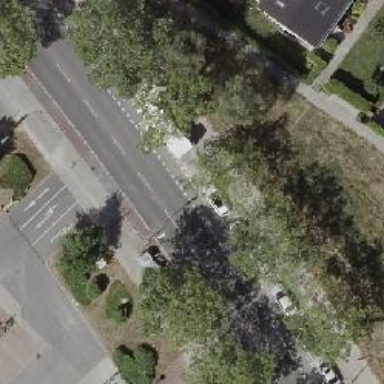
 featuring sidewalks on both sides and dedicated cycle lane on the left."